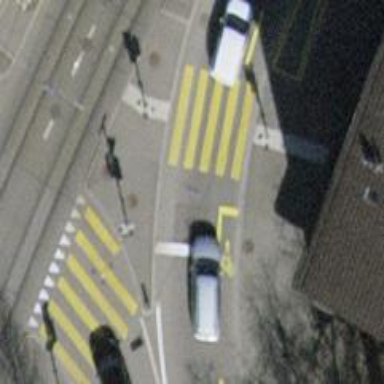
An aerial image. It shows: Kerb barrier.